Question: Using Bootstrap 3.1.1 Glyphicons - Firefox is only displaying a weird icon that looks like forks?
I'm simply giving a span the class of:
class="glyphicon glyphicon-chevron-down"

So, heck if I know what to do :( Looks great in Chrome!
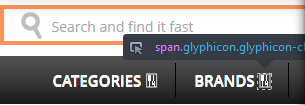
Answer: It seems to be a bug from bootstrap, im not sure where yet but it gets fixed if you use an unminified version of bootstrap.css.
Anyway it seems to be fixed at the latest version:
<URL>